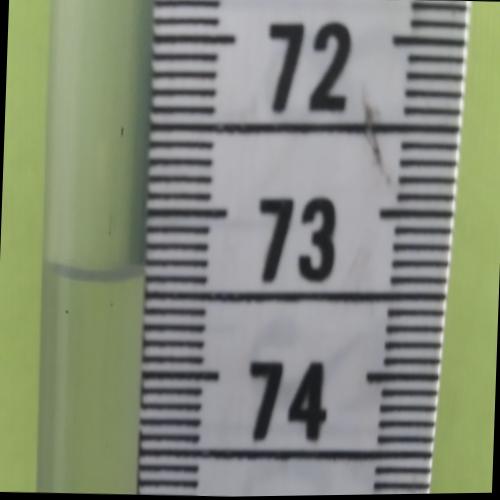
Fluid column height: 73.4 cm